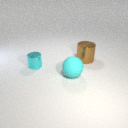
large cyan rubber sphere in front of large brown metal cylinder